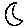
Label: moon